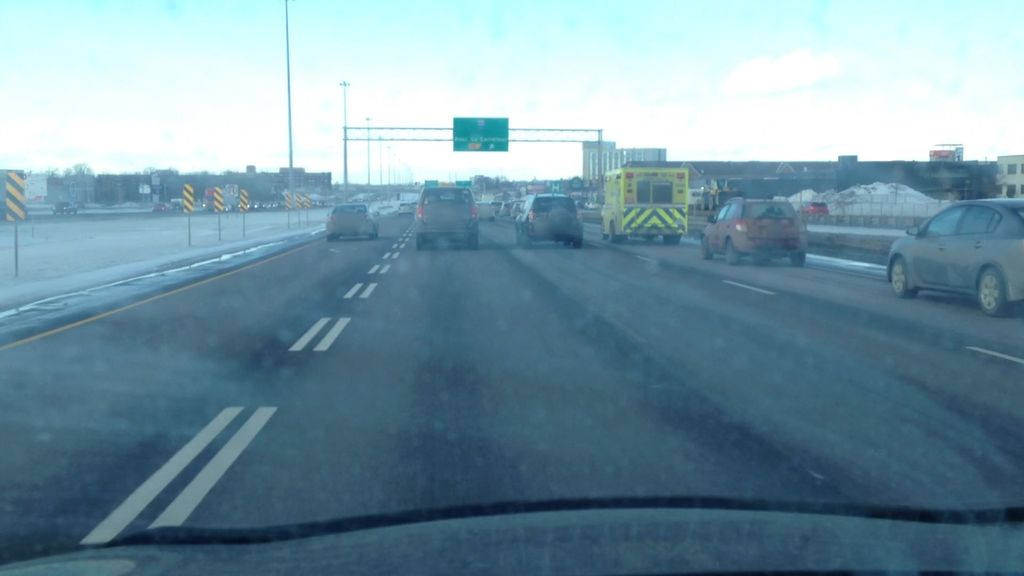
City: montreal